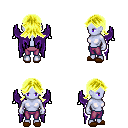
a pixel art fantasy rpg character, female body template, dark elf, purple skin, purple wings, magenta pants, gold loose hair, brown slippers, four views (front, back, left, right), 2x2 character sprite sheet, small pixel art, hard edges, no anti-aliasing